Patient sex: M
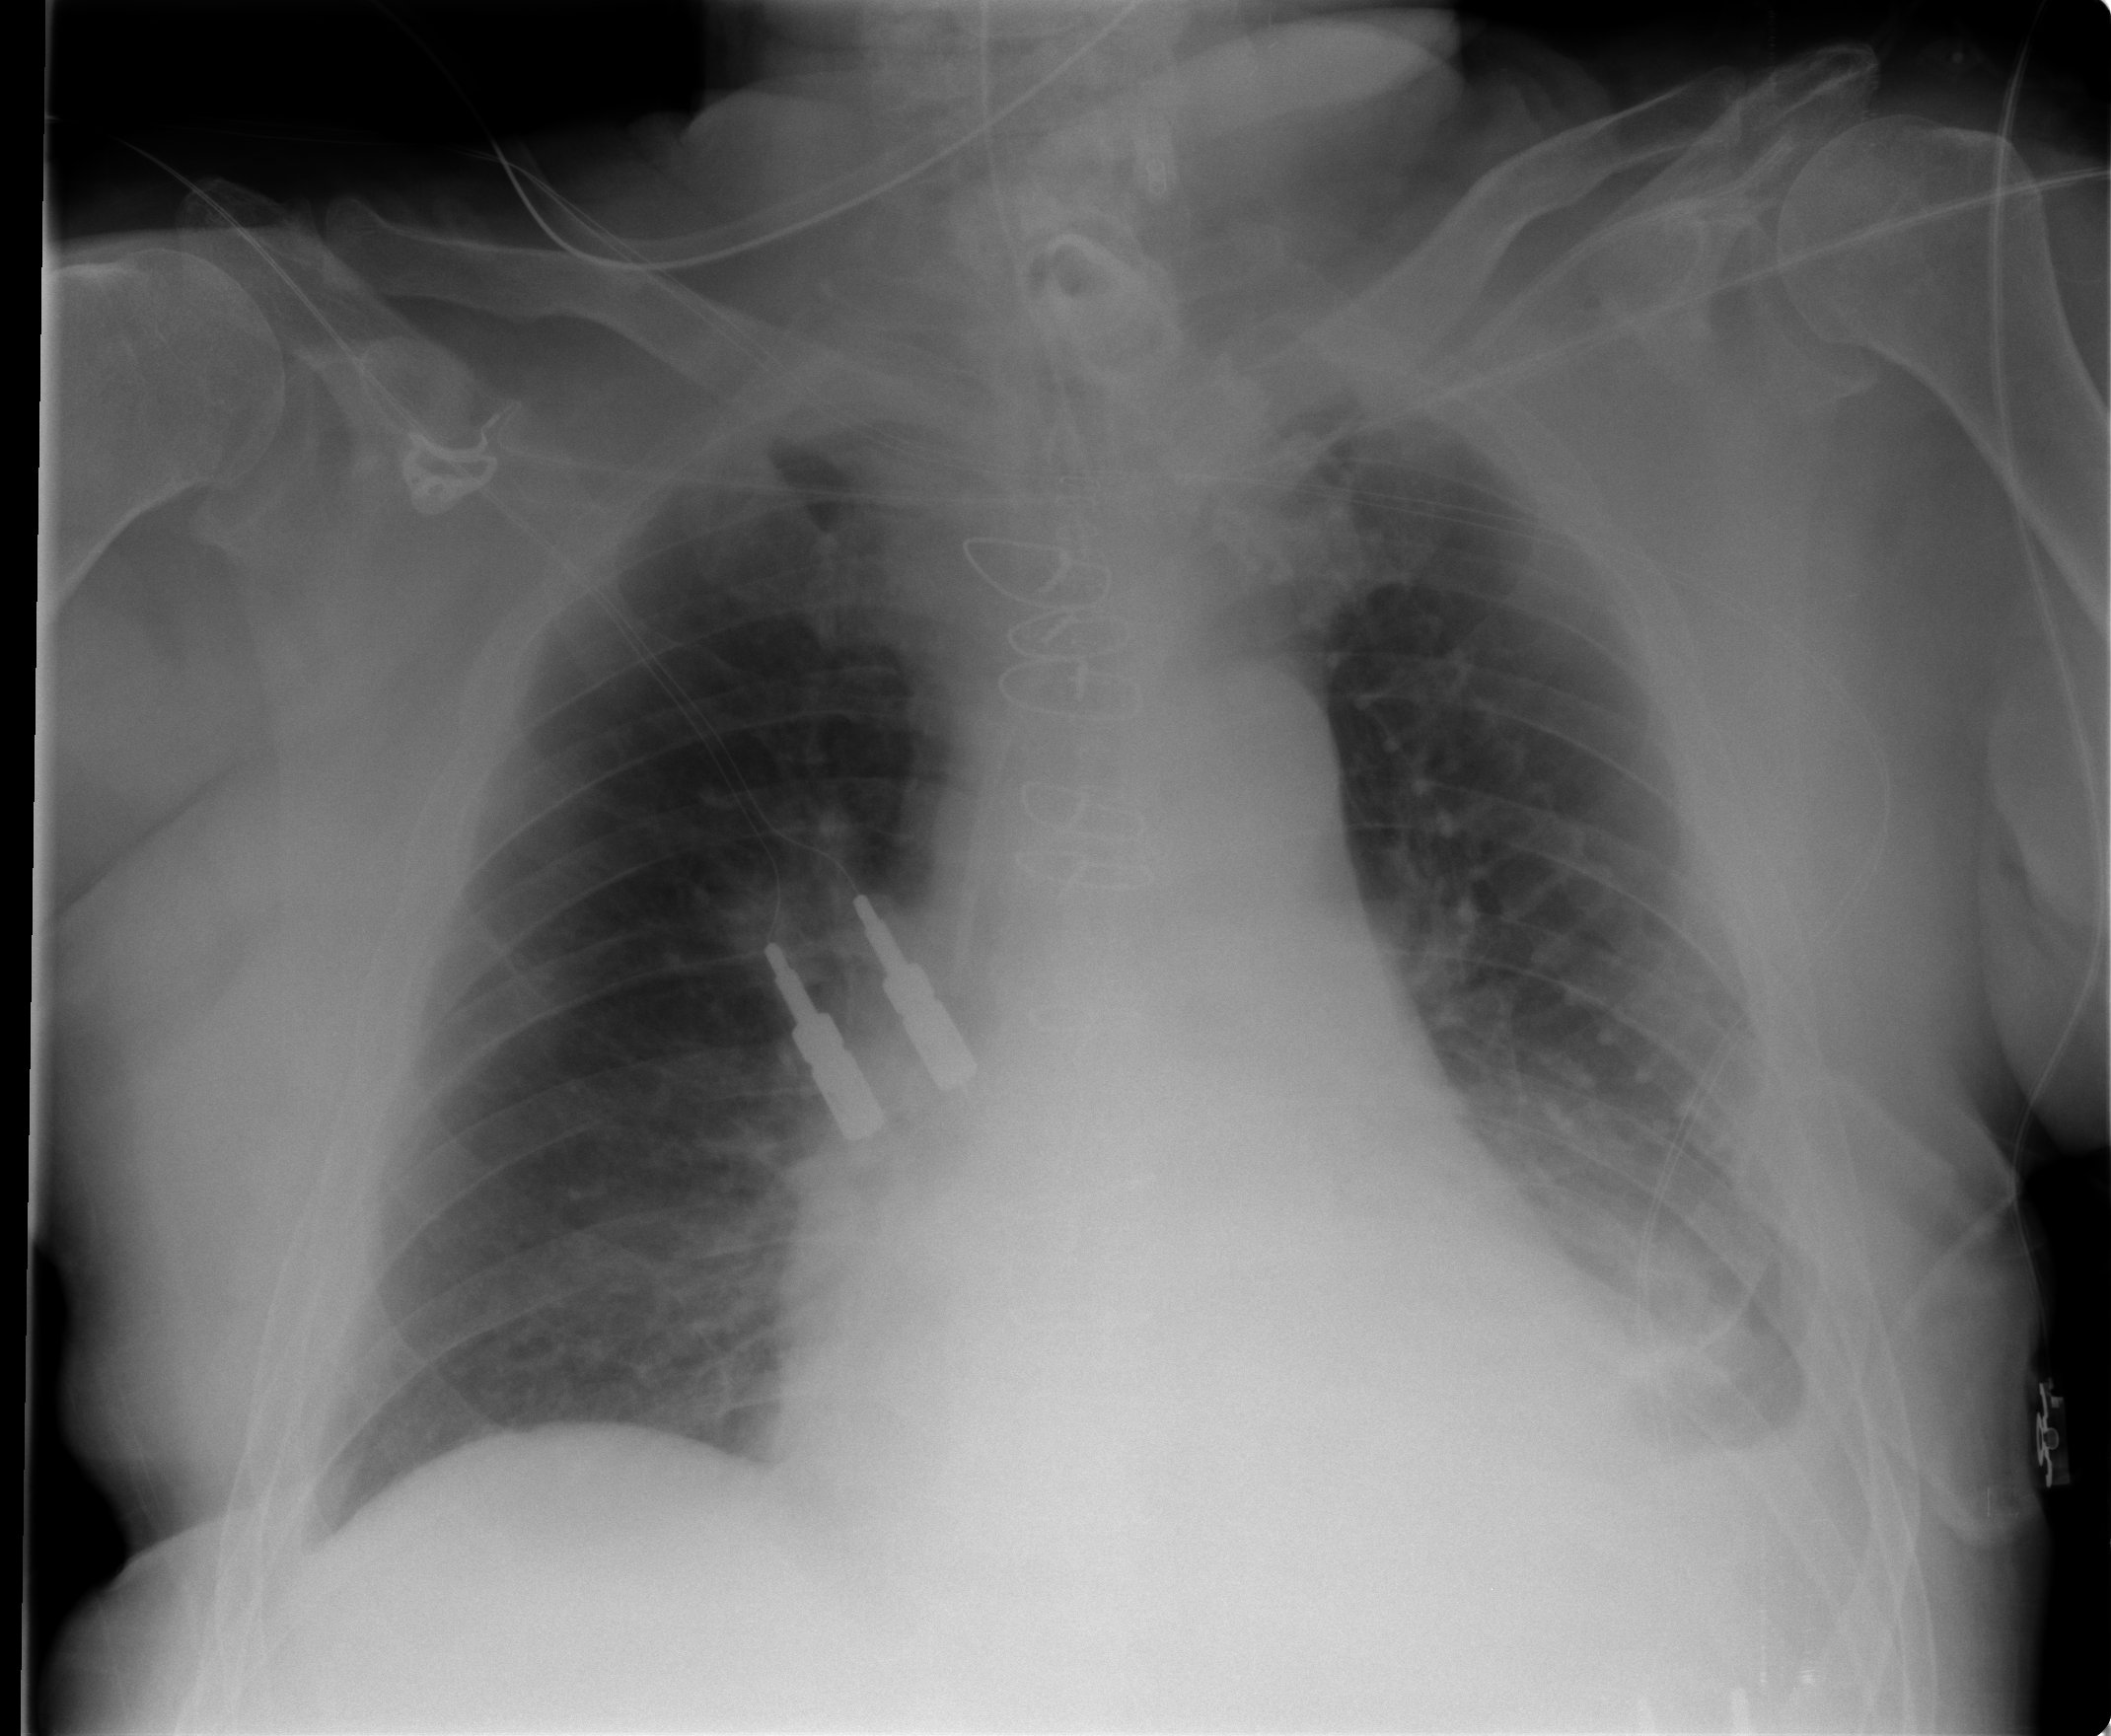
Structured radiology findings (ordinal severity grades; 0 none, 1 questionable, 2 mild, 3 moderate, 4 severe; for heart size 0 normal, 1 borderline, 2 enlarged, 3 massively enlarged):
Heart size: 2
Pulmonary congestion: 2
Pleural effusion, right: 0
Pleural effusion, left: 2
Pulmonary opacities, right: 0
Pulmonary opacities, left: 0
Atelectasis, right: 1
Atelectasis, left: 2